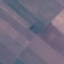
Land use / land cover: AnnualCrop